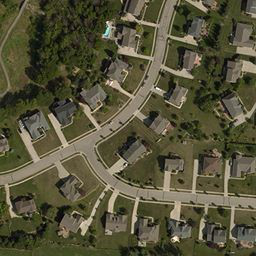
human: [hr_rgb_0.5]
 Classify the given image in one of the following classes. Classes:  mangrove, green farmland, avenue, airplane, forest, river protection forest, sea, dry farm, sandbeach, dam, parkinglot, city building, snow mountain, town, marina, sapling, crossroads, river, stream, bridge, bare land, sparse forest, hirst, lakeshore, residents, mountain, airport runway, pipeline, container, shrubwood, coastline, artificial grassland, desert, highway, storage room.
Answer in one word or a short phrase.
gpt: town